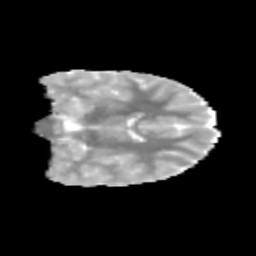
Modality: MD
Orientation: coronal
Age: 11
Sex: female
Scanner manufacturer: siemens
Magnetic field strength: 3 T
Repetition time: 3.8 s
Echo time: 0.07 s